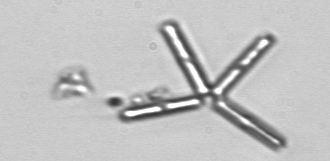
Label: Thalassionema